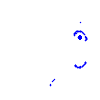
Particle: kaon